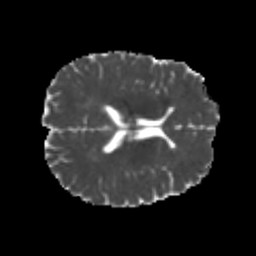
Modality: MD
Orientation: axial
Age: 24
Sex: male
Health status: healthy
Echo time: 0.074 s